Question: Count the number of objects in the diagram.
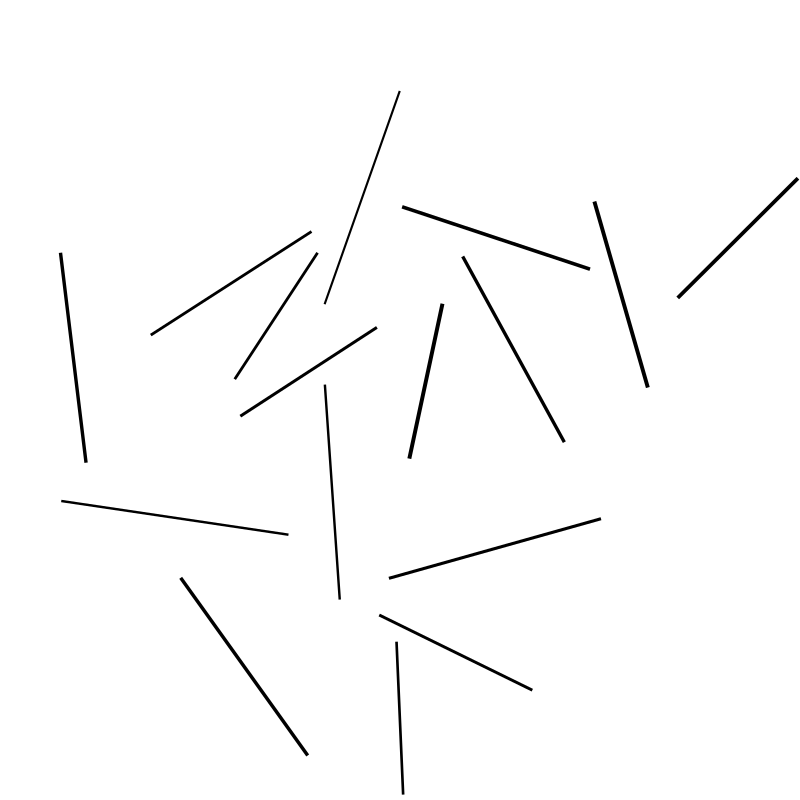
Answer: 16